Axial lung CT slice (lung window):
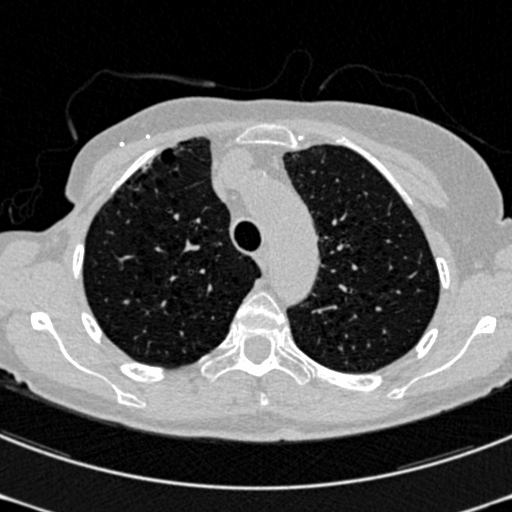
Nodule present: no